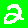
Digit: 2